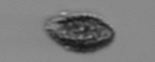
Label: Pseudochattonella_farcimen